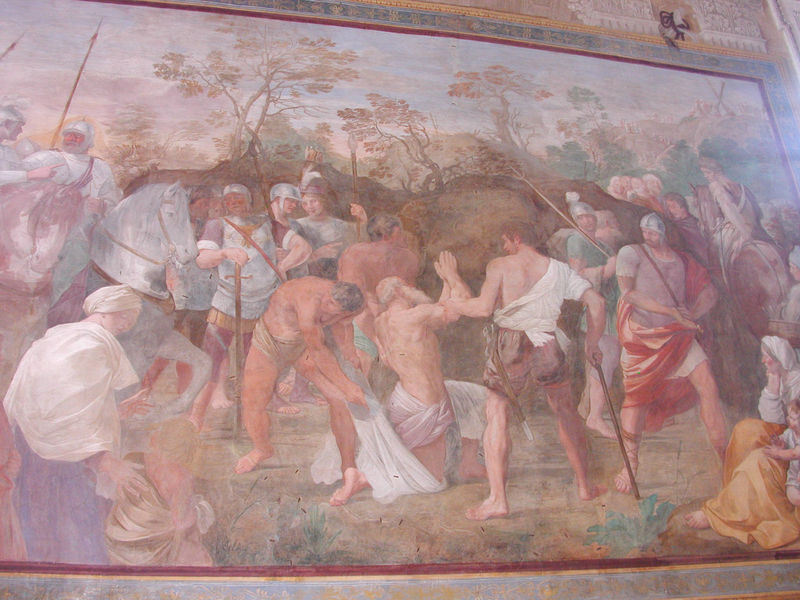
Titel: San Gregorio Magno
Künstler: Domenichino
Standort: Rom, S. Gregorio Magno (EU - I - Latium)
Schlagwörter: haut, himmel, kampf, lendenschurz, nackt, weiß, wolken, bäume, frauen, gelb, grün, landschaft, frau, hut, marmor, männer, rot, tier, tuch, alt, bibel, falten, bild, hände, hügel, kirche, gewand, tücher, gewänder, kind, pferd, reiter, berge, herbst, figuren, krieg, lanze, soldaten, wandmalerei, greis, schwert, waffen, knien, helm, ritter, rüstung, rom, mittelalter, fresken, speer, fresko, gefangener, stier, buam, fresco, bitten, pompeji, krücke, hände arme